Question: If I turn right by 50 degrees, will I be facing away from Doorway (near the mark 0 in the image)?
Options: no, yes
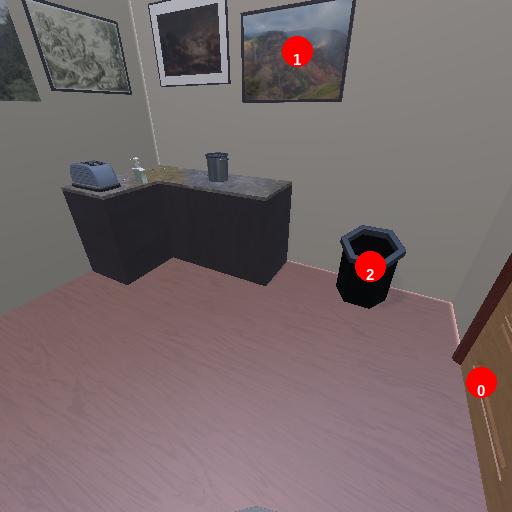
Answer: no